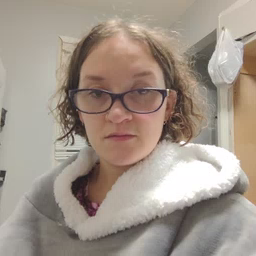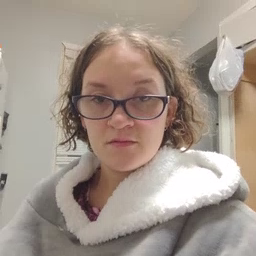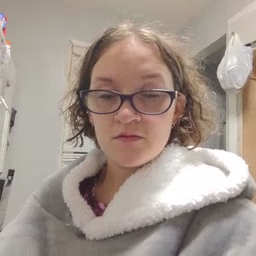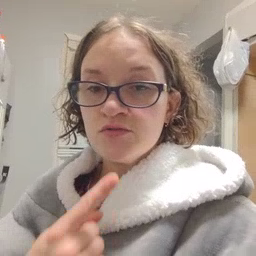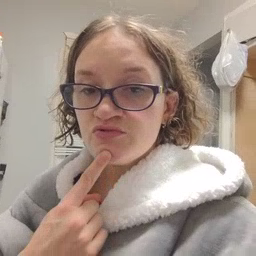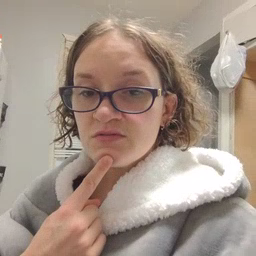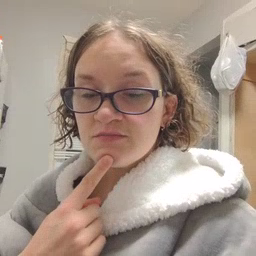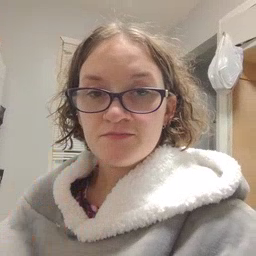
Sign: chin